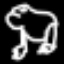
Label: frog